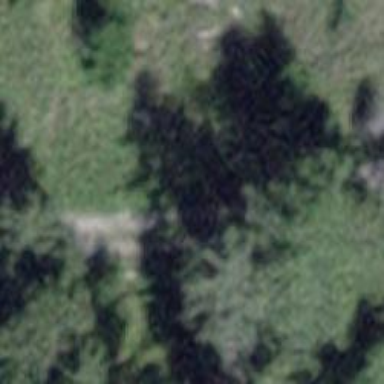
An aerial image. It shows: Path.